【题型】选择题　【知识点】向量　【难度】easy
如图，在圆
$O$中，向量$\overrightarrow{OB}$，$\overrightarrow{OC}$，$\overrightarrow{AO}$
是（ ）

A. 有相同起点的向量
\quad B. 相反向量 \quad C. 模相等的向量 \quad
 D. 相等向量
【解答】
\textbf{【答案】}
 C

\vspace{1em}
\noindent
\textbf{【分析】}
 根据向量的几何表示，可判断出选项A和C的正误，再利用相反向量及相等向量的概念，结合图形，即可判断选项B和D的正误。

\vspace{1em}
\noindent
\textbf{【解析】} 对于选项A，因为向量$\overrightarrow{OB}$，$\overrightarrow{OC}$的起点为$O$，而向量$\overrightarrow{AO}$的起点为$A$
，所以选项A错误；

对于选项B，因为相反向量是方向相反，长度相等的向量，而向量
$\overrightarrow{OB}$，$\overrightarrow{OC}$，$\overrightarrow{AO}$
方向不同，所以选项B错误；

对于选项C，向量
$\overrightarrow{OB}$，$\overrightarrow{OC}$，$\overrightarrow{AO}$的模长均为圆$O$
的半径，所以选项C正确；

对于选项D，因为相等向量是方向相同，长度相等的向量，而向量
$\overrightarrow{OB}$，$\overrightarrow{OC}$，$\overrightarrow{AO}$
方向不同，所以选项D错误。

故选：C.
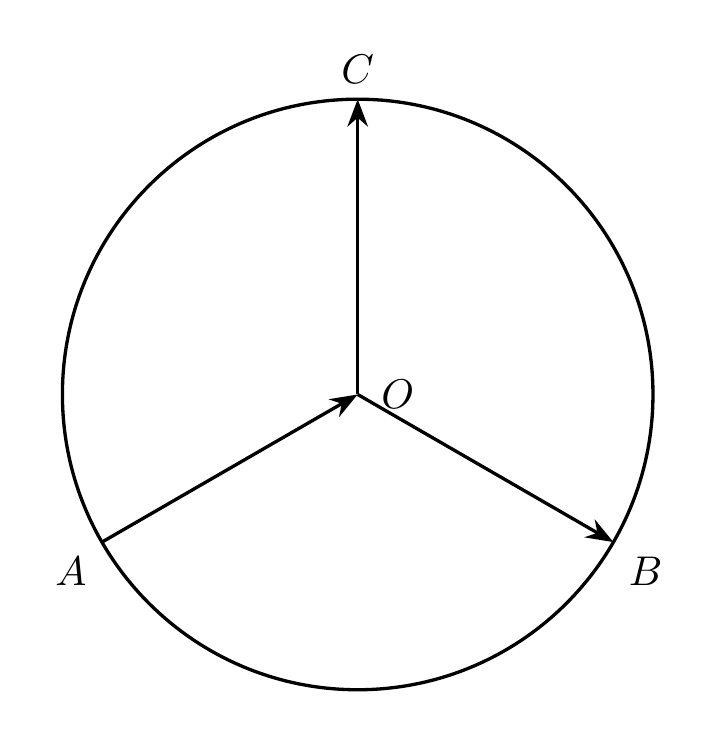